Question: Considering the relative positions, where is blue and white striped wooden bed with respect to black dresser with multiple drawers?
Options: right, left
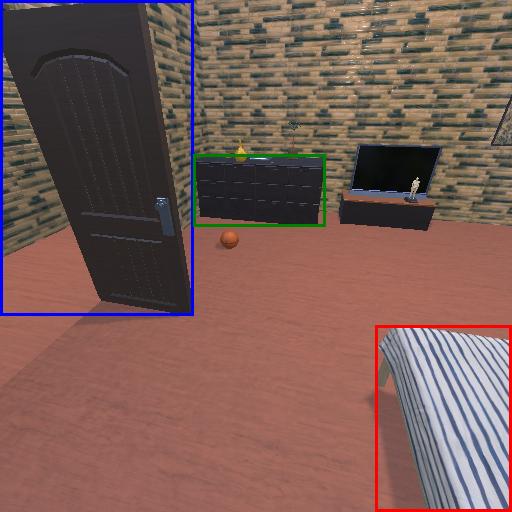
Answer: right